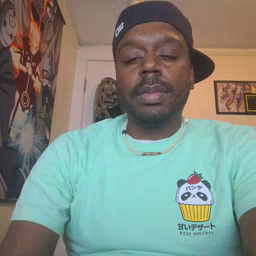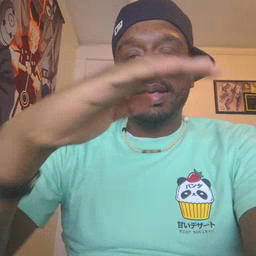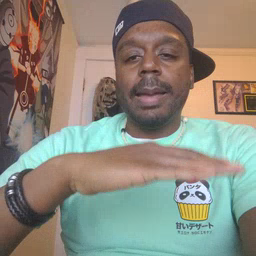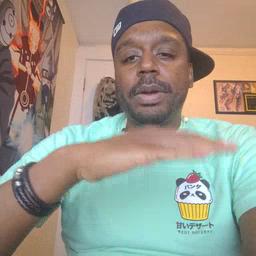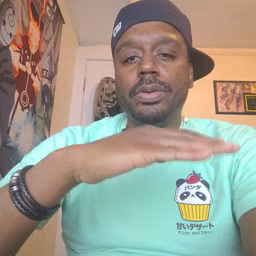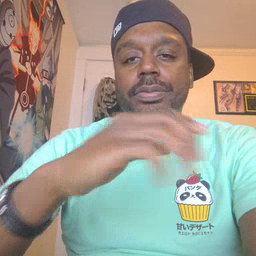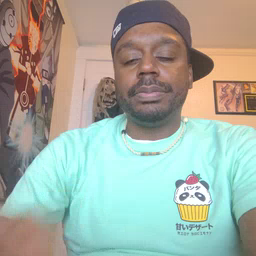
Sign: table